Interaction volume radius: 5 \u00c5
Interaction volume height: 25 \u00c5
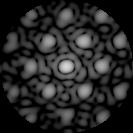
Disorder parameter: 0.287